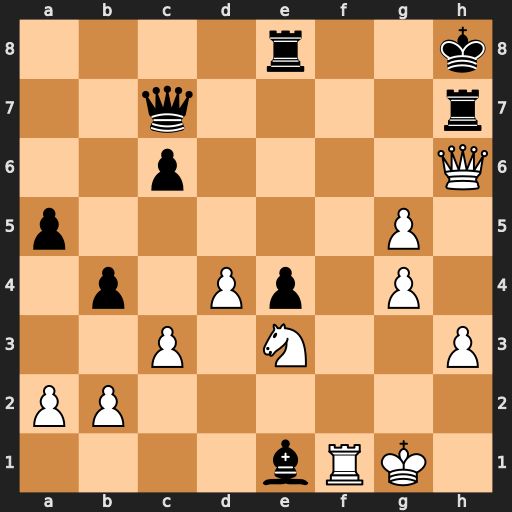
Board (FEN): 4r2k/2q4r/2p4Q/p5P1/1p1Pp1P1/2P1N2P/PP6/4bRK1
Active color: w
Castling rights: -
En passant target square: -
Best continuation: Rf8+ Rxf8 Qxf8#